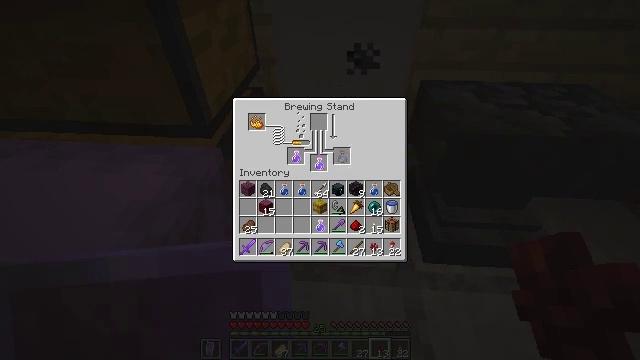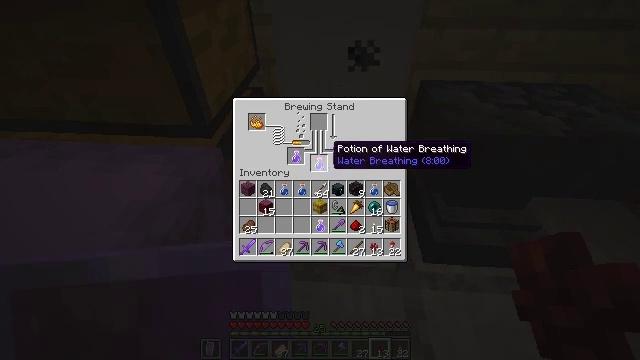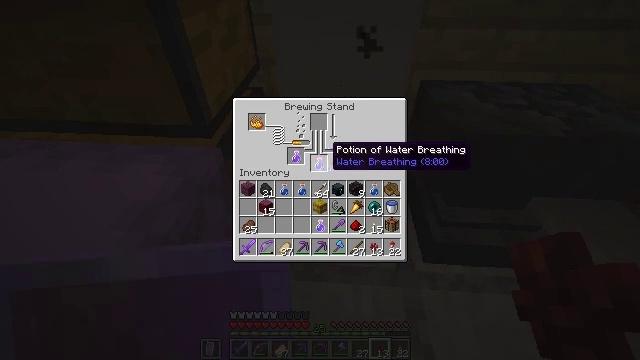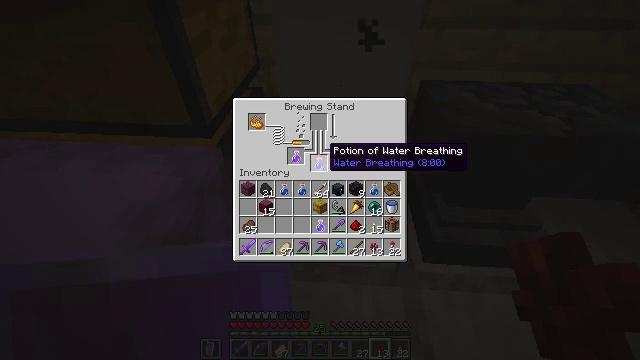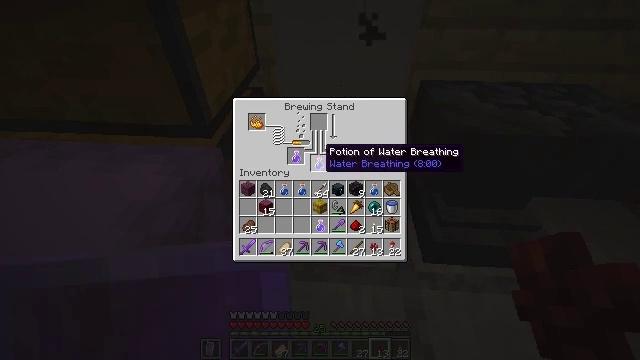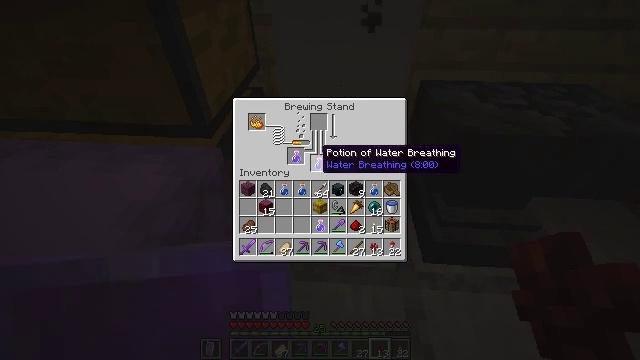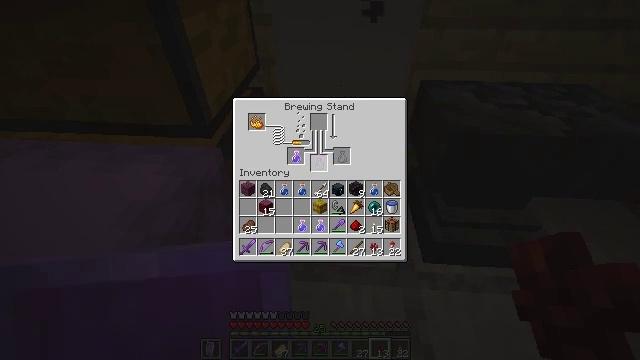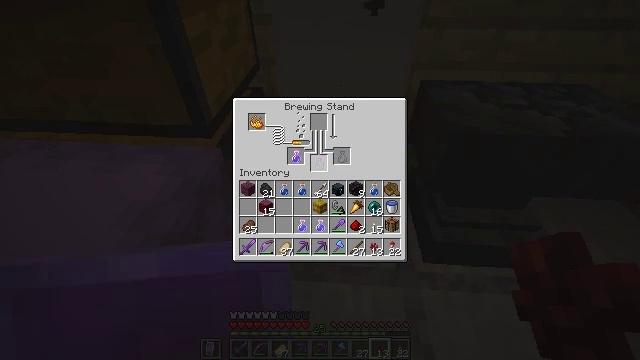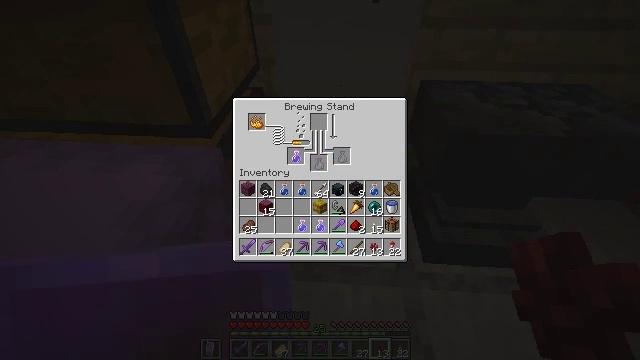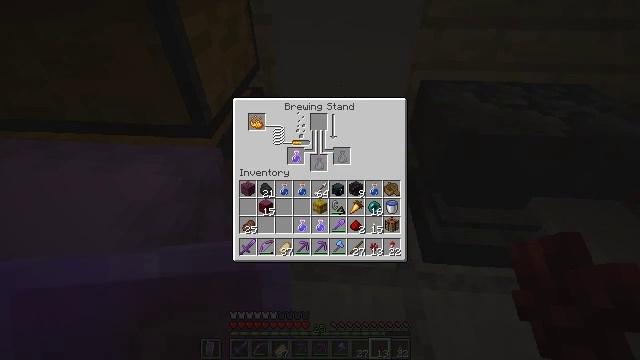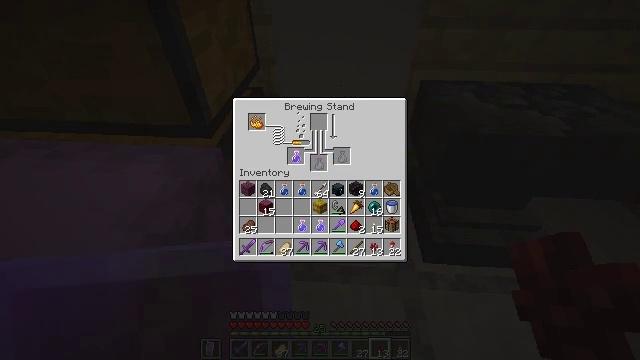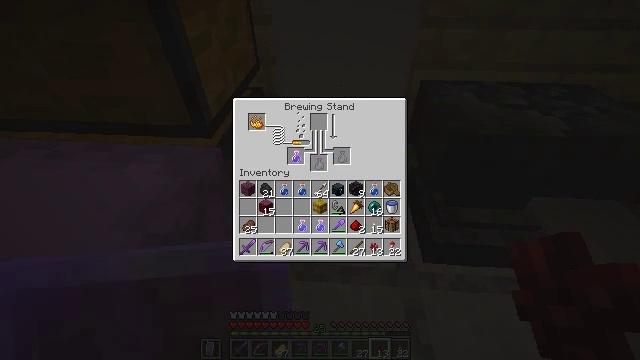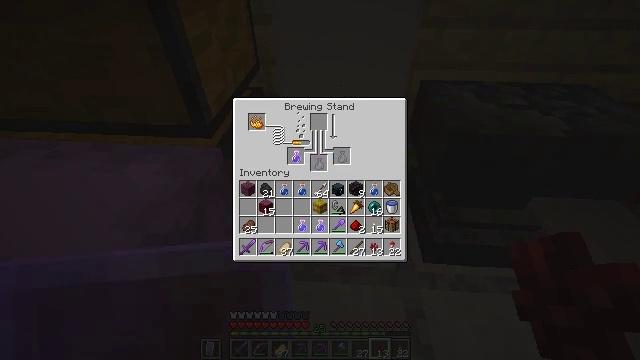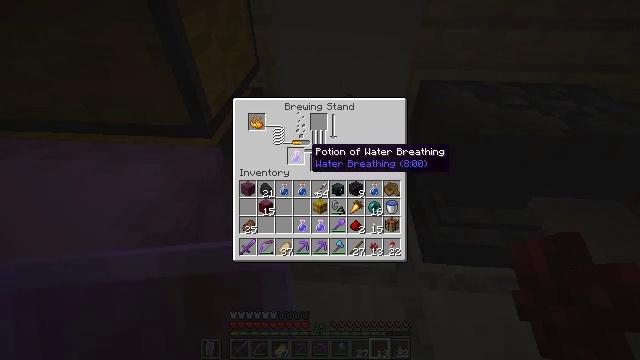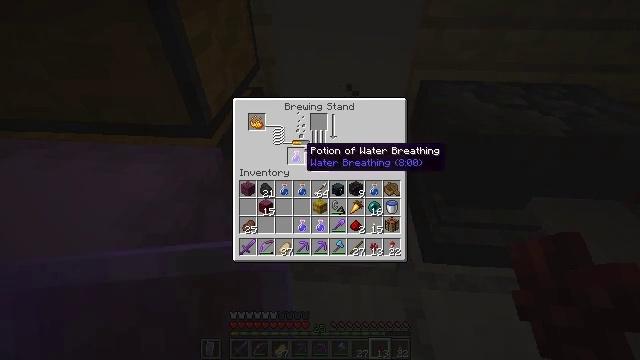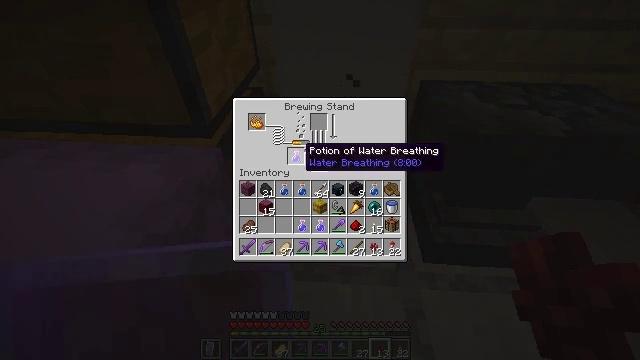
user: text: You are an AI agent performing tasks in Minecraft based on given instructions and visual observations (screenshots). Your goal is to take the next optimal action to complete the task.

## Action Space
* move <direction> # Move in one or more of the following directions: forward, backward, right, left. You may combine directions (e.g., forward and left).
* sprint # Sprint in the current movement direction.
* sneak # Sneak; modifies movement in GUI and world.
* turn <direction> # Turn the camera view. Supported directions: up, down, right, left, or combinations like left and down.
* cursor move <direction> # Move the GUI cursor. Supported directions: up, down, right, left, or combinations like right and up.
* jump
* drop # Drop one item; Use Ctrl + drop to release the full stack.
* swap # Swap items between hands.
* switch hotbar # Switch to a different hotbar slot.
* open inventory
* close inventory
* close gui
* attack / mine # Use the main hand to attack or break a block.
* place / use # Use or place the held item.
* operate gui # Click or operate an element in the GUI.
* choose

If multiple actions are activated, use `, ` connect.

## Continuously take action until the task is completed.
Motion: motion action
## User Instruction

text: Craft crimson planks.
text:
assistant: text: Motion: sneak
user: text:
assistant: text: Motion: sneak
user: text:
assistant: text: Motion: sneak
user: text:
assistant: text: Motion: sneak
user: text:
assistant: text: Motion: sneak
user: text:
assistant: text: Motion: sneak, attack / mine
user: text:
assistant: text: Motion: sneak, attack / mine
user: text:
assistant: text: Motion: sneak, attack / mine
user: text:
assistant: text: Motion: sneak
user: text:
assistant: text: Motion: sneak
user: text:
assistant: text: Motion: sneak
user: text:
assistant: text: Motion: sneak
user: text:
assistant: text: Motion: sneak
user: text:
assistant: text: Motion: sneak
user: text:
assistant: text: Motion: sneak
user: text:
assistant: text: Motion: sneak
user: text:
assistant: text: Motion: sneak, attack / mine
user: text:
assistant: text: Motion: sneak, attack / mine
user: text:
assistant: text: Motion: sneak, attack / mine
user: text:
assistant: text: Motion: sneak
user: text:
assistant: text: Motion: no_op
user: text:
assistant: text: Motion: no_op
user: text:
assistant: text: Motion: no_op
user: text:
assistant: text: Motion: no_op
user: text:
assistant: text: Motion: no_op
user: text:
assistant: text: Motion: no_op
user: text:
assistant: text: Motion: no_op
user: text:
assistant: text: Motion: turn left and up
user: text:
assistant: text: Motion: turn left and up
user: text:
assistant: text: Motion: turn left